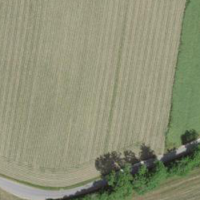
EUNIS habitat code: 52
Species observed at this site:
Misumena vatia